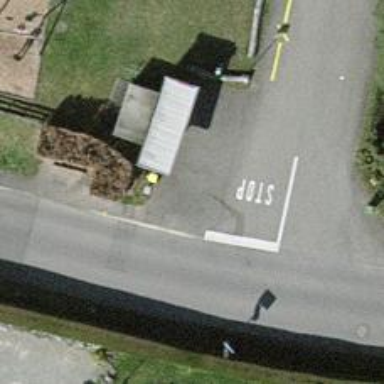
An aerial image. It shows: Bus stop with shelter. It is platform for public transport.